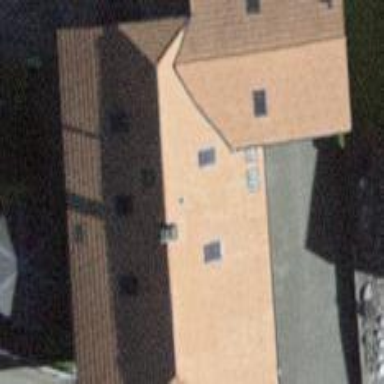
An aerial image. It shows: Residential building.